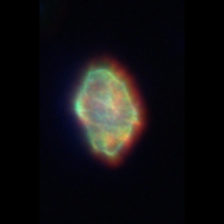
Taxon: Akashiwo
Group: Dinoflagellates